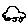
Label: car